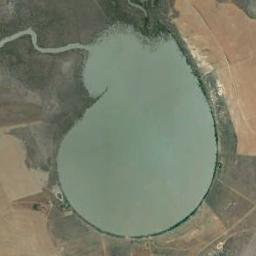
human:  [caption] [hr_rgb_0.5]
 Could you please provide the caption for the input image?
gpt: There is an irregularly shaped pale blue lake on the yellowish brown ground with sparse green vegetation on the ground .

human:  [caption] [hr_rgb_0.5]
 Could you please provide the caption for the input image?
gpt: There are green Spaces and paths beside the lake in the picture .

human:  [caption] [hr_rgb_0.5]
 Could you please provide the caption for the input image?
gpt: The ground is rough around the lake .

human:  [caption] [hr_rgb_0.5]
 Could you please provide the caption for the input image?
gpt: The lake lies on a flat ground and the water is green .

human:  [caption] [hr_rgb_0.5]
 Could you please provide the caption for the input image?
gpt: There are brown farmlands around the lake .